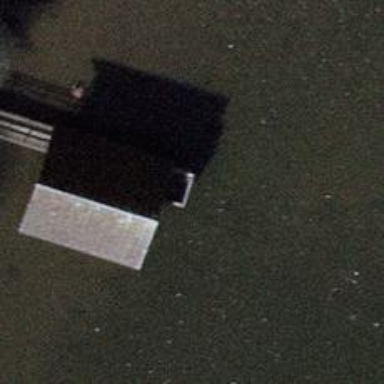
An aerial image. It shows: Bridge with pier.